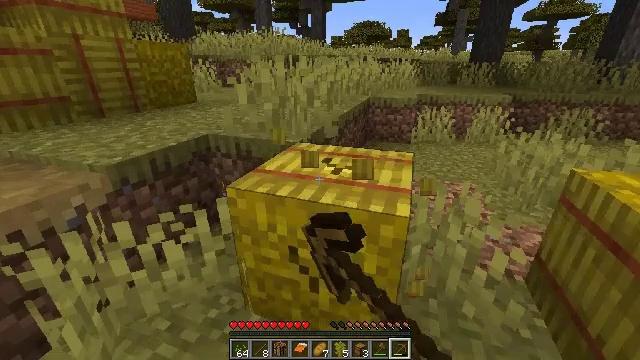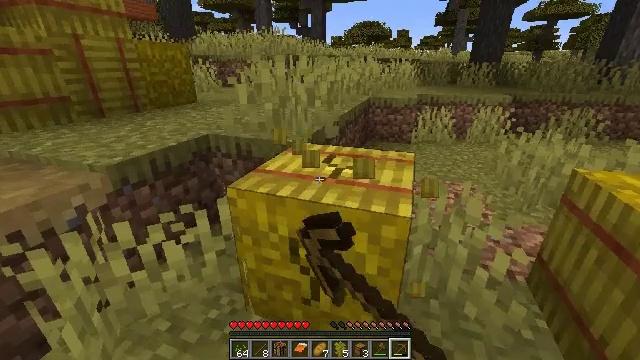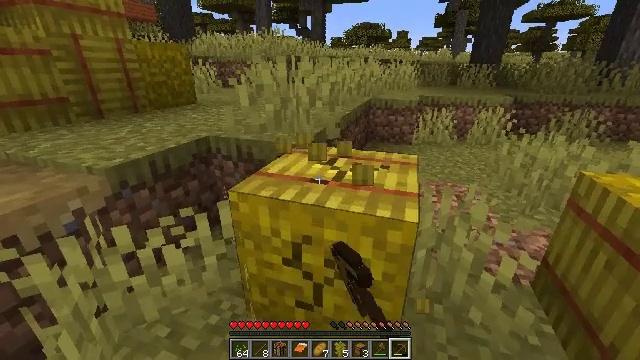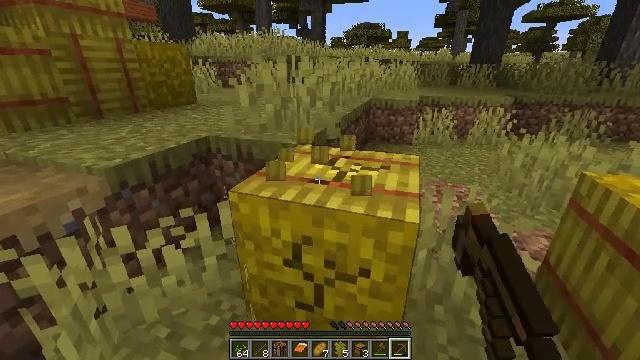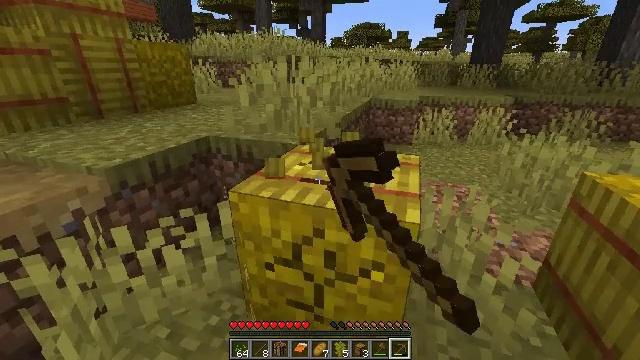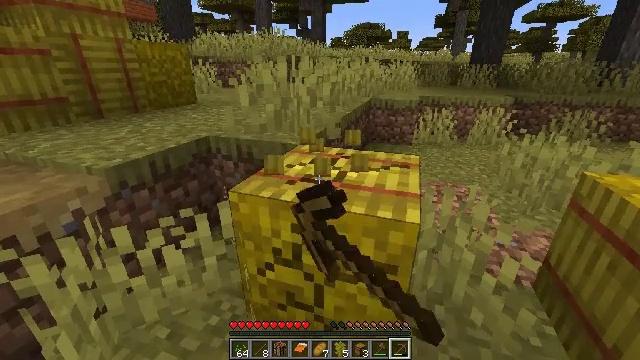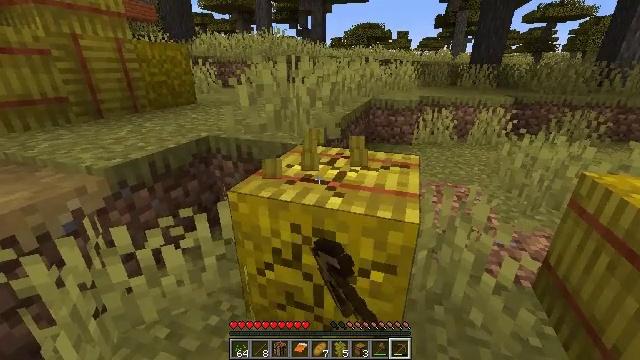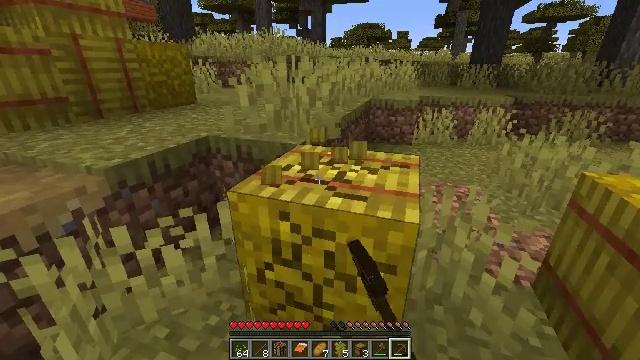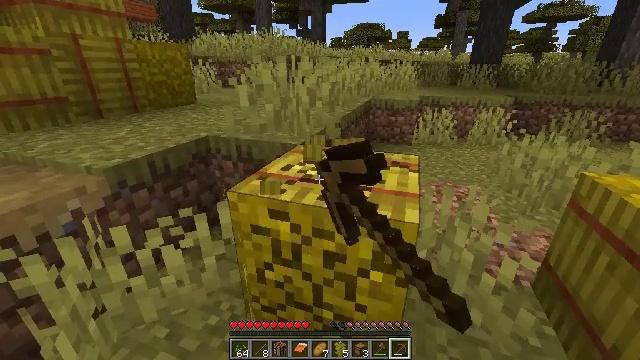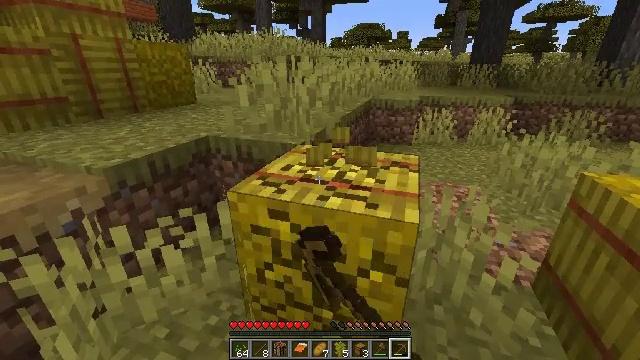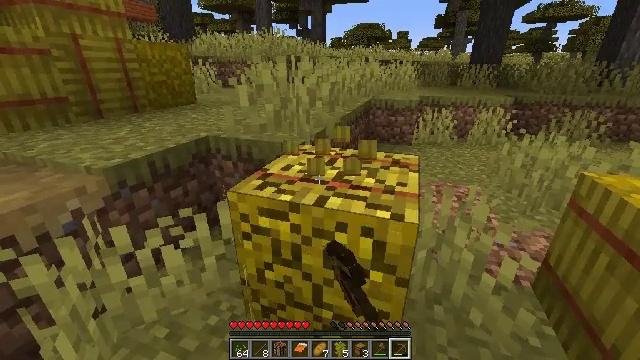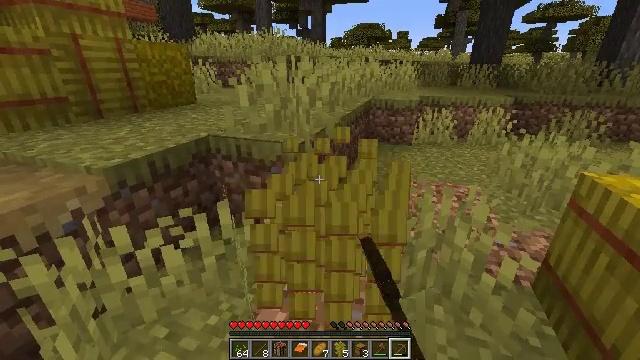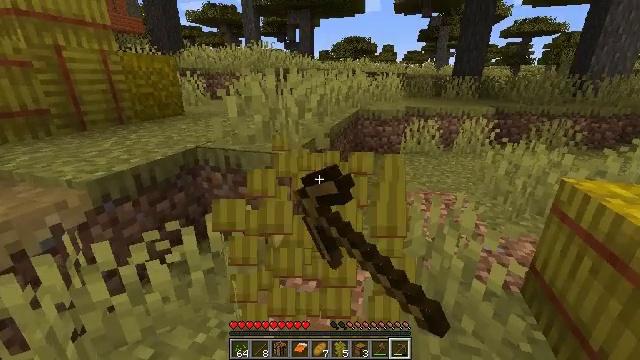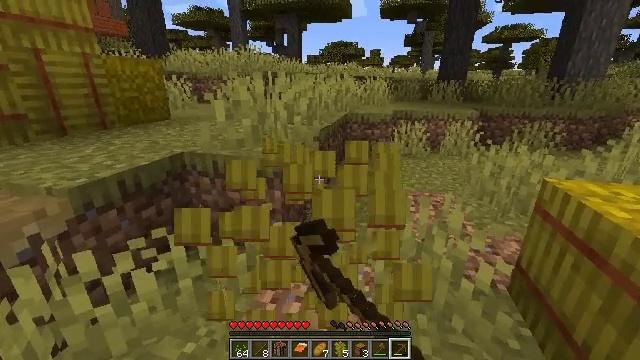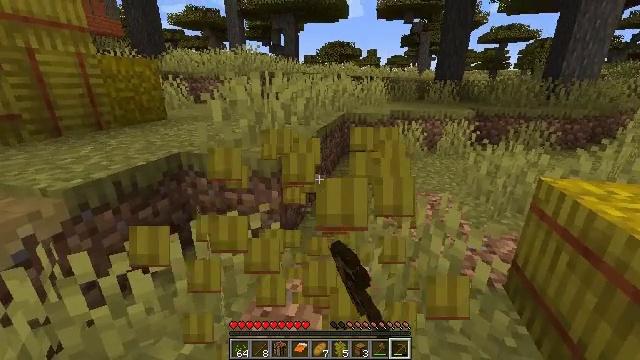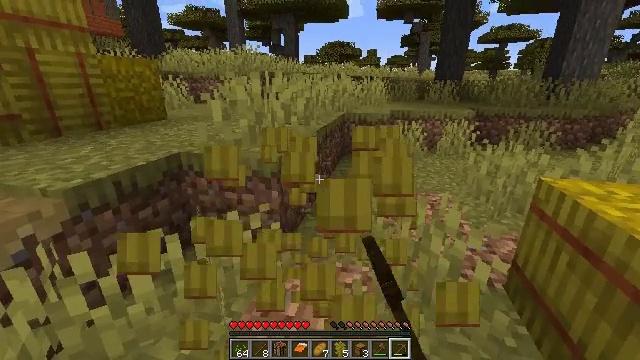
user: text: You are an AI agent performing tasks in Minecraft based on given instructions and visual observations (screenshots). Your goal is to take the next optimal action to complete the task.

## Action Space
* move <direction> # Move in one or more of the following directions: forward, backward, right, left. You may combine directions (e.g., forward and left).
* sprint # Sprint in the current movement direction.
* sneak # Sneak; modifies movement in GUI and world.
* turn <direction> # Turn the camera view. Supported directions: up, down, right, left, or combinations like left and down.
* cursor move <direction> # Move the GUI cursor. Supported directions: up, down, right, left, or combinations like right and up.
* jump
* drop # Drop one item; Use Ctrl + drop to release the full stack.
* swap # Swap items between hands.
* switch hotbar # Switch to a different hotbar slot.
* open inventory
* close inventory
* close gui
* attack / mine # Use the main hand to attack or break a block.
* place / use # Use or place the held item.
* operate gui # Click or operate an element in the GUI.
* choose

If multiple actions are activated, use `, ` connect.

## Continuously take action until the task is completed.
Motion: motion action
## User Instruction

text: Harvest hay blocks from the village.
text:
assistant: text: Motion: attack / mine
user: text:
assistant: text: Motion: attack / mine
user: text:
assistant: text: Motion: attack / mine
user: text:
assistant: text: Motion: attack / mine
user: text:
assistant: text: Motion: attack / mine
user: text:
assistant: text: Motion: attack / mine
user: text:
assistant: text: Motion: attack / mine
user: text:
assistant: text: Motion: attack / mine
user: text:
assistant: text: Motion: attack / mine
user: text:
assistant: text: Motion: attack / mine
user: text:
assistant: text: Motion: attack / mine
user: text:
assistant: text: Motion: turn right and up, attack / mine
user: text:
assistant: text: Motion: turn right, attack / mine
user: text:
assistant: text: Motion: attack / mine
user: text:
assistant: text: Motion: attack / mine
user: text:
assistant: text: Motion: attack / mine
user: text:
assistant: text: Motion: turn right and down, attack / mine
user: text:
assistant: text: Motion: turn right and up, attack / mine
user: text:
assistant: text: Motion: turn right and down, attack / mine
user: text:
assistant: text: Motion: turn right and down, attack / mine
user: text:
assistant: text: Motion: attack / mine
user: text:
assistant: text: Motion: attack / mine
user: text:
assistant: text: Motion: turn left and down, attack / mine
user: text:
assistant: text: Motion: turn left, attack / mine
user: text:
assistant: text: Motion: turn left, attack / mine
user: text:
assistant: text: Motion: turn left, attack / mine
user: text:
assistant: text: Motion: turn left, attack / mine
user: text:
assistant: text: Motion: turn left, attack / mine
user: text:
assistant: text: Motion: attack / mine
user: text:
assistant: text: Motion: attack / mine